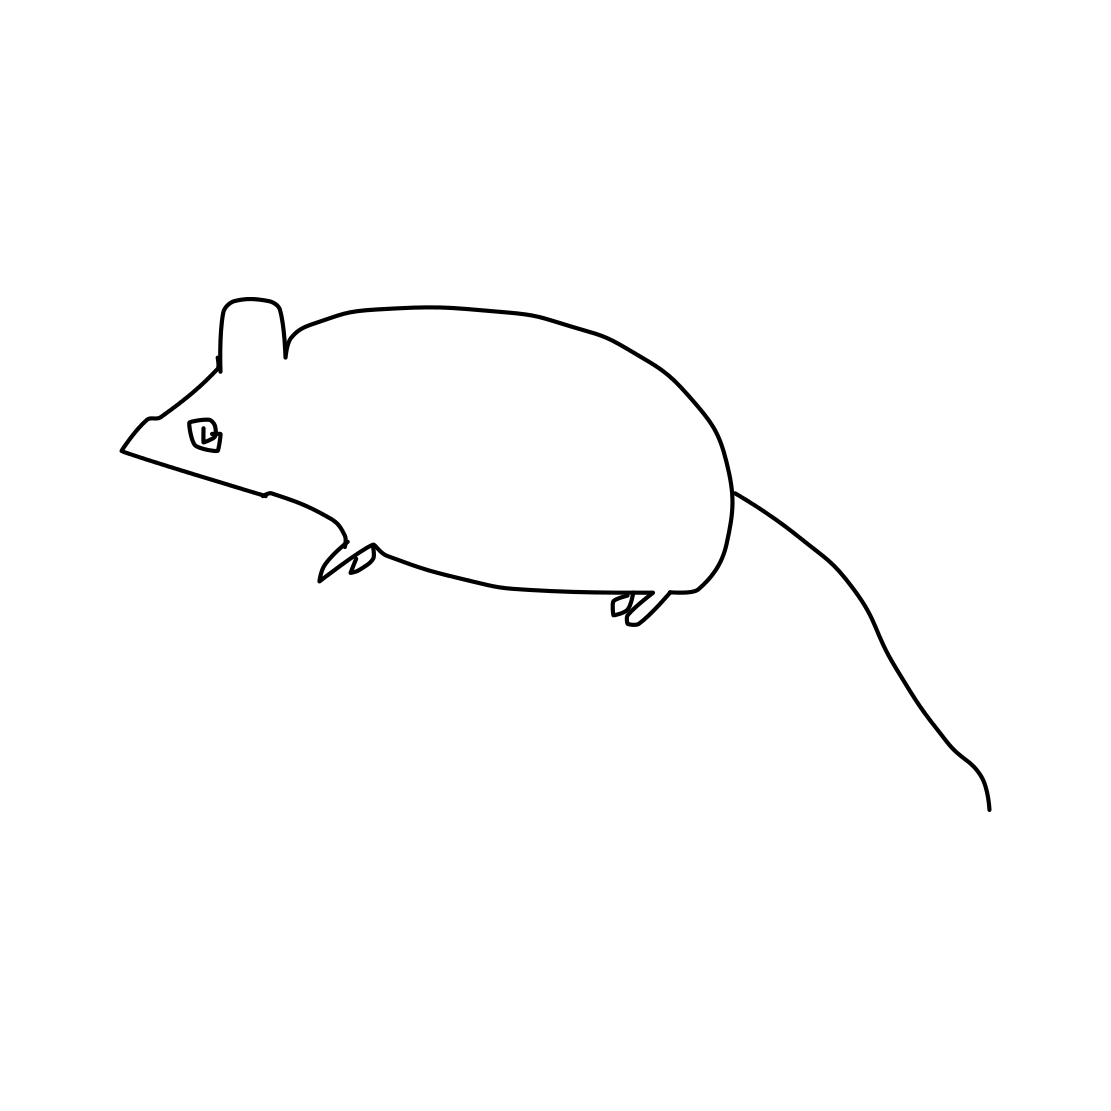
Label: mouse (animal)